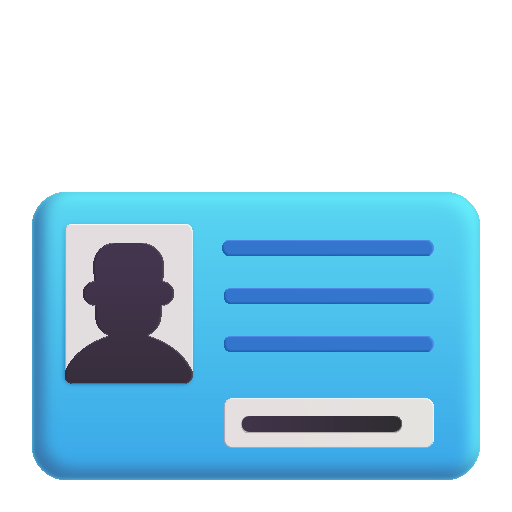
identification card color